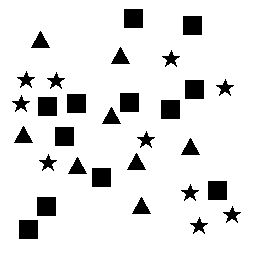
Squares: 12
Triangles: 8
Stars: 10
Total shapes: 30